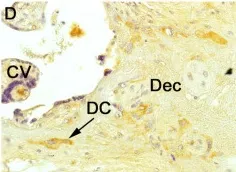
Detection of viral antigens. Tissue sections were probed by immunohistochemistry for the E Representative images of placenta from ZIKV+ placenta, independent of the cephalic circumference of the infant, show:. The presence of E protein in decidual cells (DC) of decidua (Dec), mesenchymal cells (MS), endothelial cells (En), and ,syncytiotrophoblast (STB) of chorionic villi (CV) that was independent of the cephalic circumference of the infant.
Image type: pathology (immunostaining)